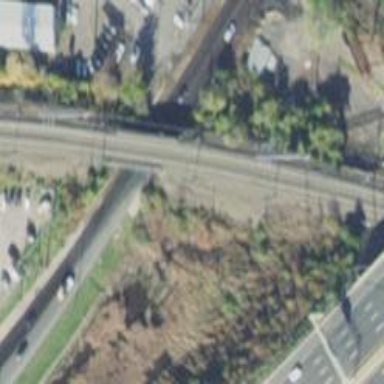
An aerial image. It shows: Bridge with electrified railway tracks featuring contact line.